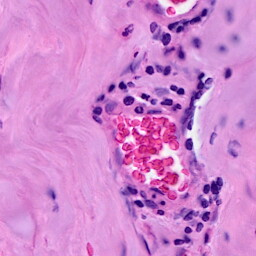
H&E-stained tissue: Breast